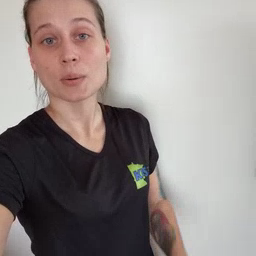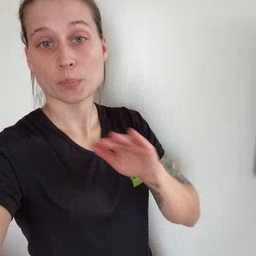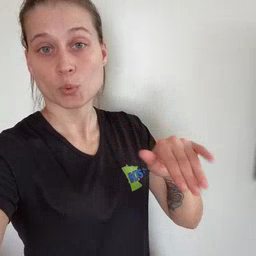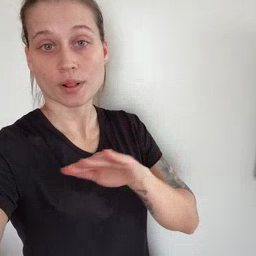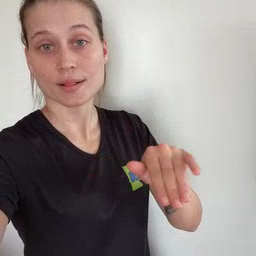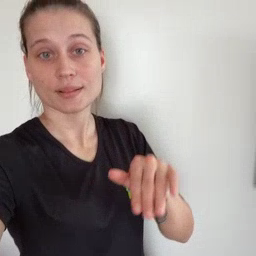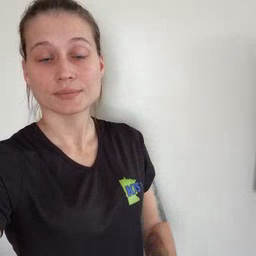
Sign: pool